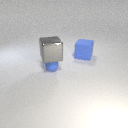
small blue rubber sphere to the left of large blue rubber cube